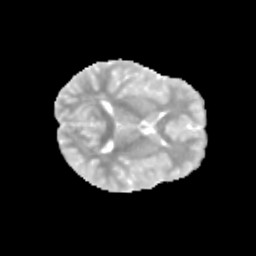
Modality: MD
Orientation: axial
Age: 12
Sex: female
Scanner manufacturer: siemens
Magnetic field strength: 3 T
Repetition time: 3.8 s
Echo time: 0.07 s